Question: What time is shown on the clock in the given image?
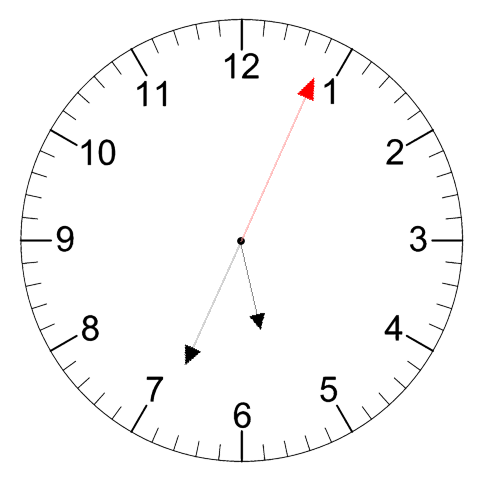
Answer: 05:34:04